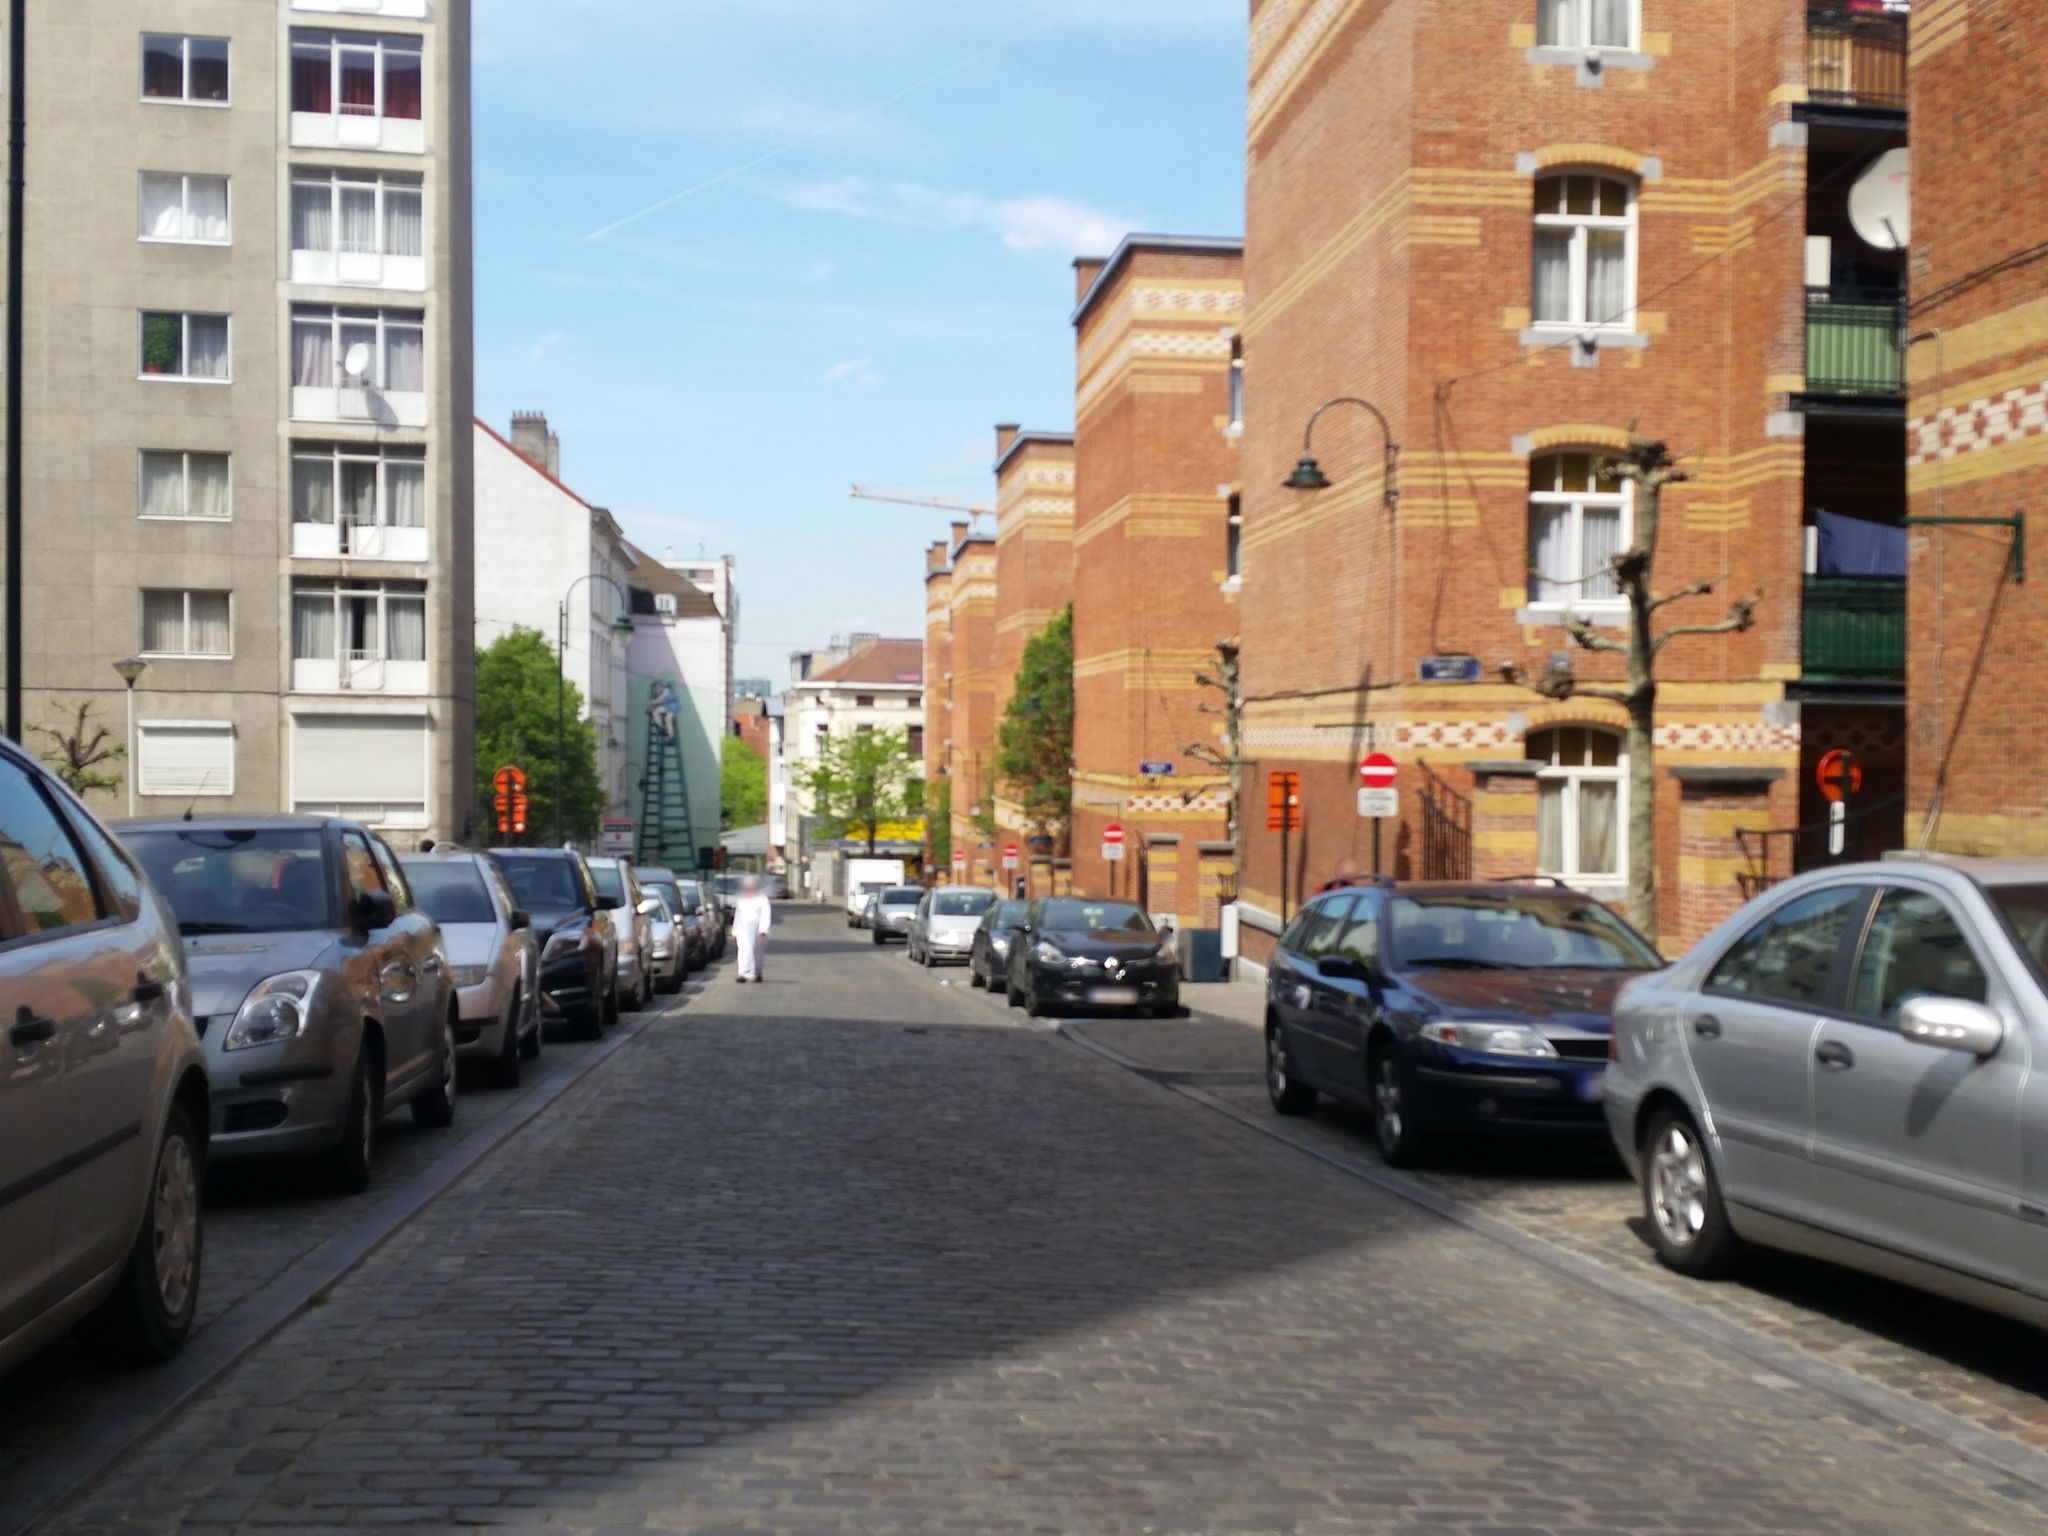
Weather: clear
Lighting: day
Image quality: good
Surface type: walking surface
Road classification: steps, pedestrian, living_street
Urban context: urban centre
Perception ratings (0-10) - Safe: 5.71, Lively: 9.61, Beautiful: 8.28, Boring: 1.71, Depressing: 2.51, Wealthy: 9.63